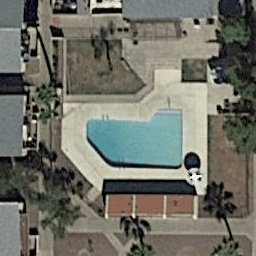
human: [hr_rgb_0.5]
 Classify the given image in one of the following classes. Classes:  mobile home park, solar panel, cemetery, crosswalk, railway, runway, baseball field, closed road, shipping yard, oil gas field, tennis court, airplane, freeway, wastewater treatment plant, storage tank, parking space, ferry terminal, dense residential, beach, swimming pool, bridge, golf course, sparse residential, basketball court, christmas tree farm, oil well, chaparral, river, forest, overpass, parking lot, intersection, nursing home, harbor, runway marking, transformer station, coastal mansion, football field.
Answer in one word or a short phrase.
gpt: swimming pool